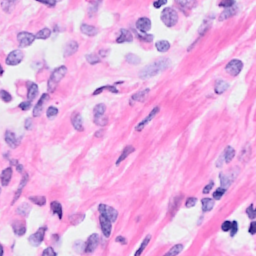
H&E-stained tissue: Breast